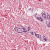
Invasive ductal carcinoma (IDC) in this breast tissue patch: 0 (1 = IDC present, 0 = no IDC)